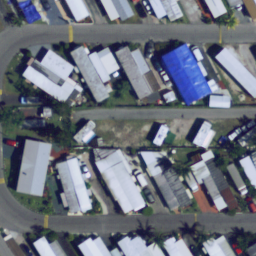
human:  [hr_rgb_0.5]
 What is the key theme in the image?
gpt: mobile home park